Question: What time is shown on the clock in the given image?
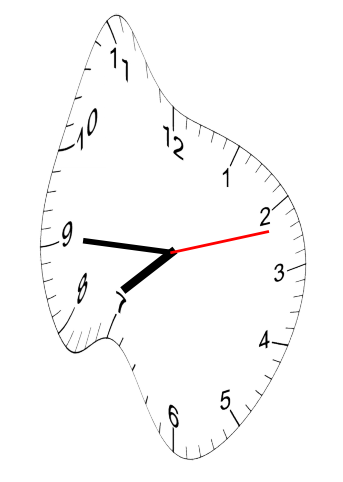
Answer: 07:45:12